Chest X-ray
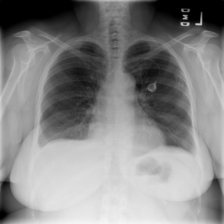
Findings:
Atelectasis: negative
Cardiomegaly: negative
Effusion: positive
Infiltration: negative
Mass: negative
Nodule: negative
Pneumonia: negative
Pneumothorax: negative
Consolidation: negative
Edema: negative
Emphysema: negative
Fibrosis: negative
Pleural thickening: negative
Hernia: negative